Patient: sex M, age 60
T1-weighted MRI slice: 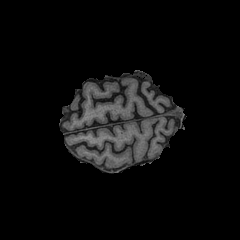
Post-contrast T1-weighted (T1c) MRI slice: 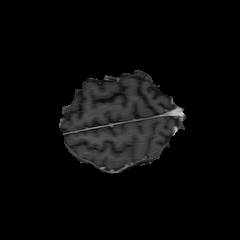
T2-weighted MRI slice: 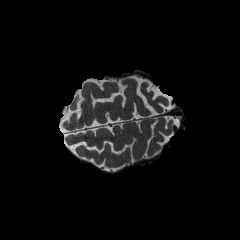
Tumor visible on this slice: no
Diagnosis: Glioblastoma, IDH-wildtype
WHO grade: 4